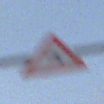
Verkehrszeichen: KurveLinks
Umgebung: Outdoor, Nature
Tageszeit: MorningAfternoon
Wetter: Clear
Licht: Natural
Jahreszeit: Winter
Kontrast: HighContrast